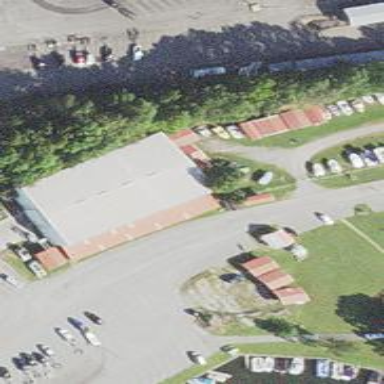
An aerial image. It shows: Building that operates as boat shop.